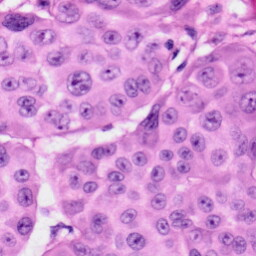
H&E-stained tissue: Skin